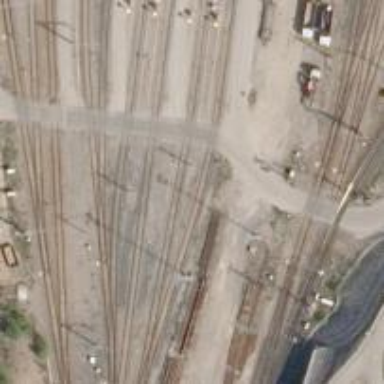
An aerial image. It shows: Rail yard with electrified contact lines for railway operations.